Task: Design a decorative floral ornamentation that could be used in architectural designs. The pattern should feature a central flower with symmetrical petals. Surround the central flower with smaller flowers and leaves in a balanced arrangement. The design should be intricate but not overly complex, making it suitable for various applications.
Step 1494:
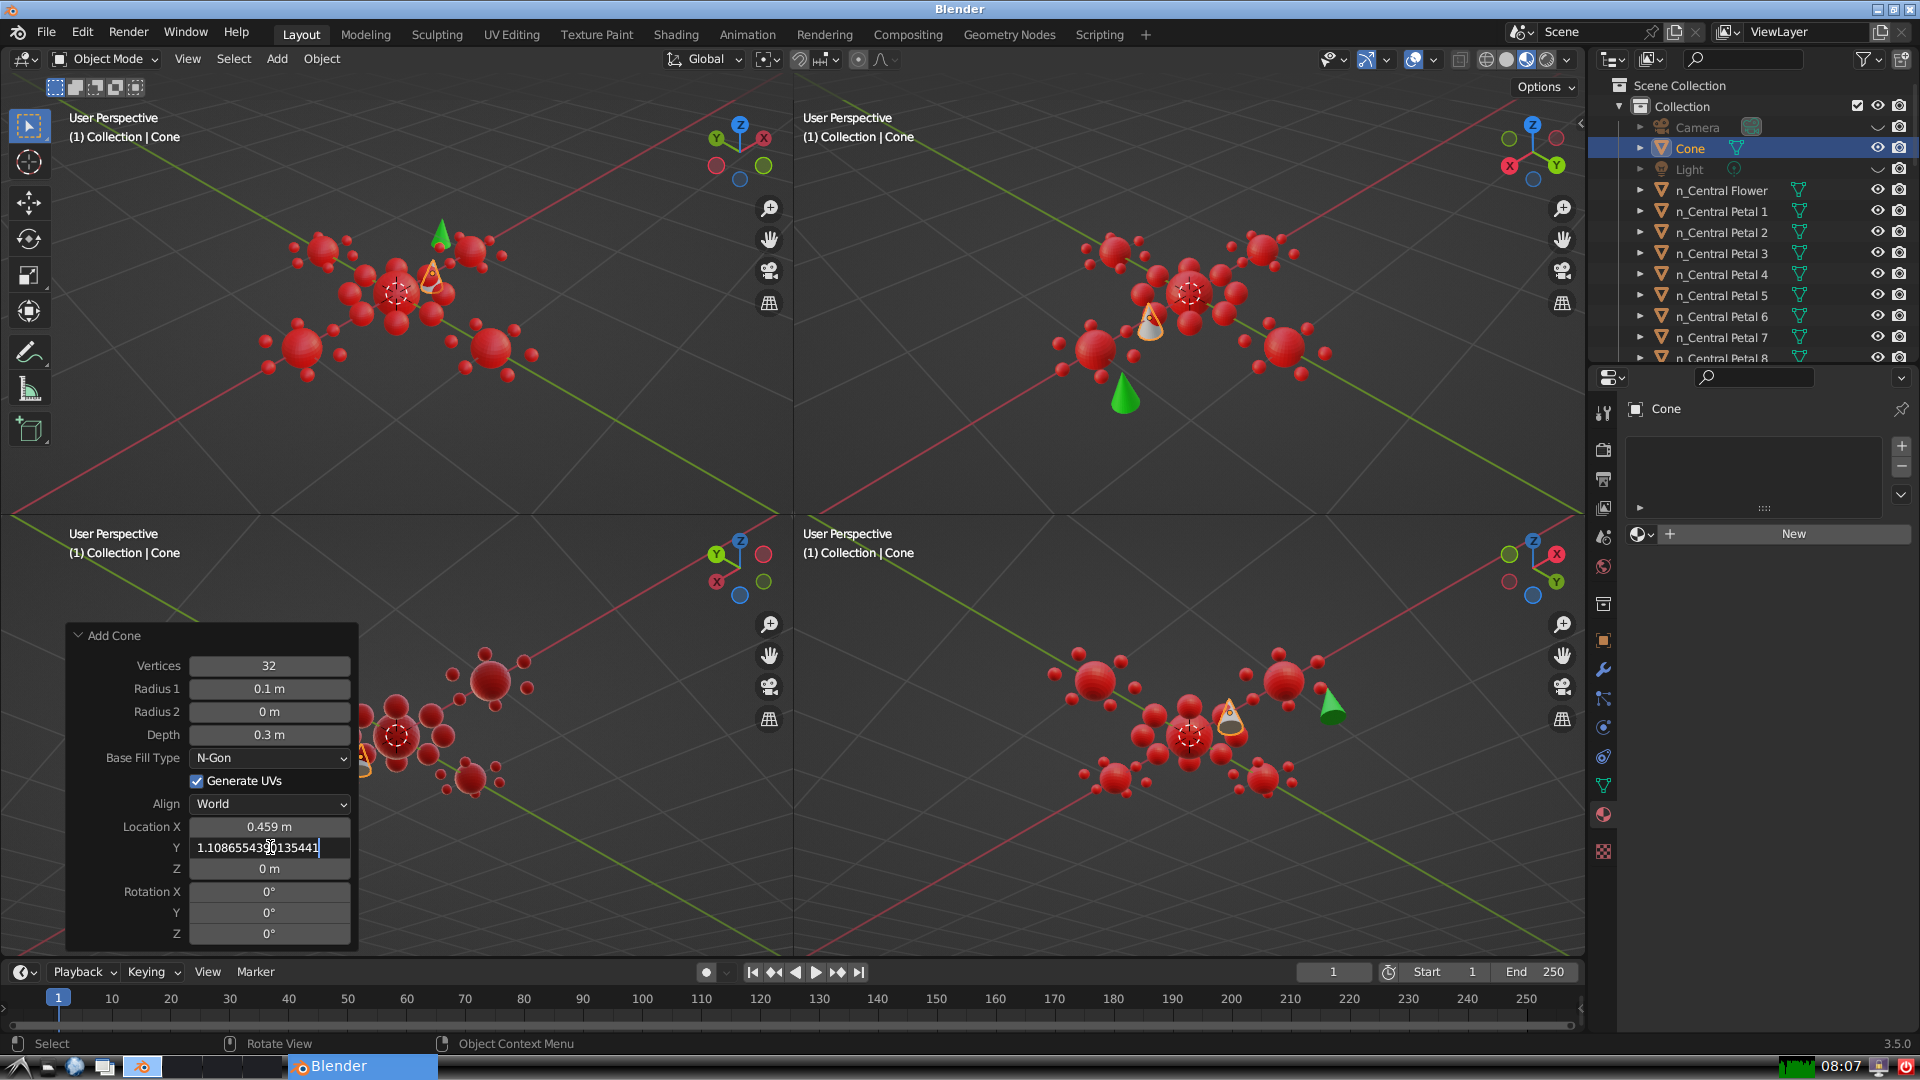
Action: {"key_press": ['Return']}